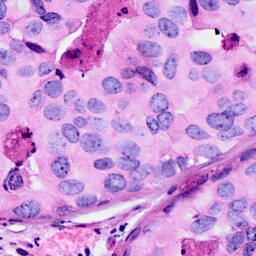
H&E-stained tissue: Breast